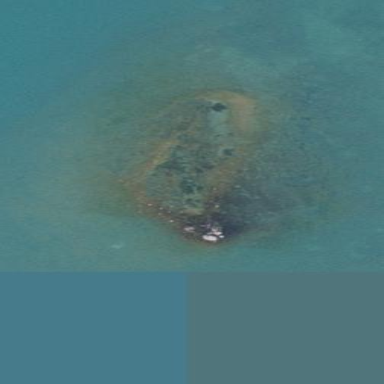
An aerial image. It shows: Islet.